Question: I'm trying to use an image in my XHTML page
'''
<html xmlns="http://www.w3.org/1999/xhtml"
xmlns:h="http://java.sun.com/jsf/html"
xmlns:f="http://java.sun.com/jsf/core"
xmlns:p="http://primefaces.org/ui">
<h:head>
</h:head>
<h:body>
<h:form>
<h:graphicImage library="default" value="img/image.jpg" />
</h:form>
</h:body>
</html>
'''

and the resutl is that the file is not loaded
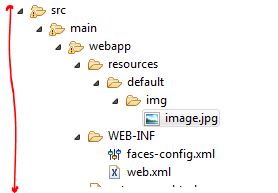
Answer: Try this instead, use the 'name' attribute when you use the 'library' attribute, or alternatively put the full path in 'value' attribute.
1.
'''
<!DOCTYPE html>
<html xmlns="http://www.w3.org/1999/xhtml"
xmlns:h="http://java.sun.com/jsf/html"
xmlns:f="http://java.sun.com/jsf/core"
xmlns:p="http://primefaces.org/ui">
<h:head>
</h:head>
<h:body>
<h:form>
<h:graphicImage library="default" name="img/image.jpg" />
</h:form>
</h:body>
</html>
'''
2.
'''
<!DOCTYPE html>
<html xmlns="http://www.w3.org/1999/xhtml"
xmlns:h="http://java.sun.com/jsf/html"
xmlns:f="http://java.sun.com/jsf/core"
xmlns:p="http://primefaces.org/ui">
<h:head>
</h:head>
<h:body>
<h:form>
<h:graphicImage value="/resources/default/img/image.jpg" />
</h:form>
</h:body>
</html>
'''